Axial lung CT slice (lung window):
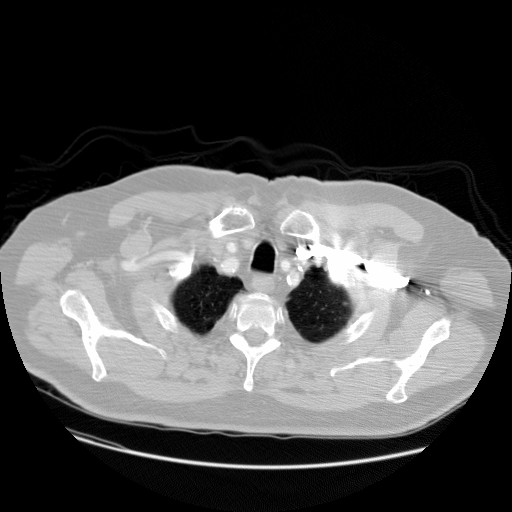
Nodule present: no